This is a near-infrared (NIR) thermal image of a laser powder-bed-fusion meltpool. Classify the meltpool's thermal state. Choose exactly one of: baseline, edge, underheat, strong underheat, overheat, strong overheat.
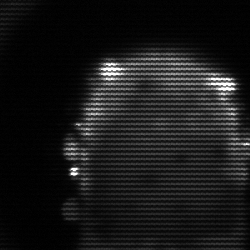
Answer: baseline